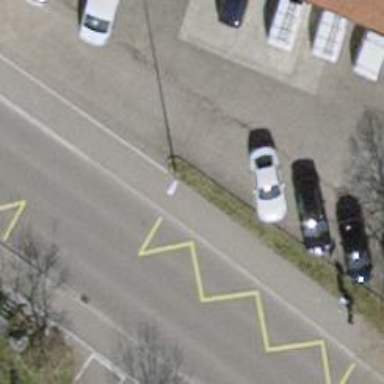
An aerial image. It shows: Platform for public transport is situated by the road.